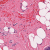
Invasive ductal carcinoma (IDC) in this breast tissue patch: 0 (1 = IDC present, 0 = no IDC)